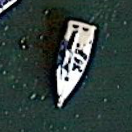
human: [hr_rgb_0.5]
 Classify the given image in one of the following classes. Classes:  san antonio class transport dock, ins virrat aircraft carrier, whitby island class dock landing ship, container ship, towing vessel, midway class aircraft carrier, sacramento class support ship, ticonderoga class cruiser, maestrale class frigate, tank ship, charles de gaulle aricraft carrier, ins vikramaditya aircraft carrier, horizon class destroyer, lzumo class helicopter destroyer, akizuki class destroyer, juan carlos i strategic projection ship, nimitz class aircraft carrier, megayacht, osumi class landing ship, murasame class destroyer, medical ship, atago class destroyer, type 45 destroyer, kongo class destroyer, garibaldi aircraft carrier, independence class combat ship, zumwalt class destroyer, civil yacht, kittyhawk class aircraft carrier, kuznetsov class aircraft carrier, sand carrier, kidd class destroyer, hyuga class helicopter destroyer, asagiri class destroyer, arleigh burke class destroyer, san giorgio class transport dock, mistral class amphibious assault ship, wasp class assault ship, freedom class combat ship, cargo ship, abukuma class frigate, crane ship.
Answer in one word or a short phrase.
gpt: Civil yacht